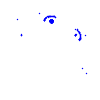
Particle: pion